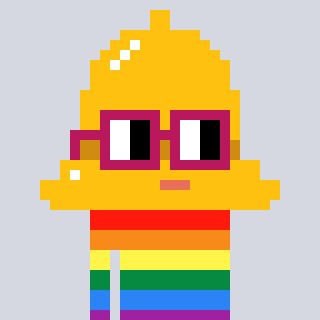
a pixel art character with square dark red glasses, a bell-shaped head and a redpinkish-colored body on a cool background